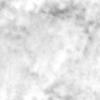
Label: no_change